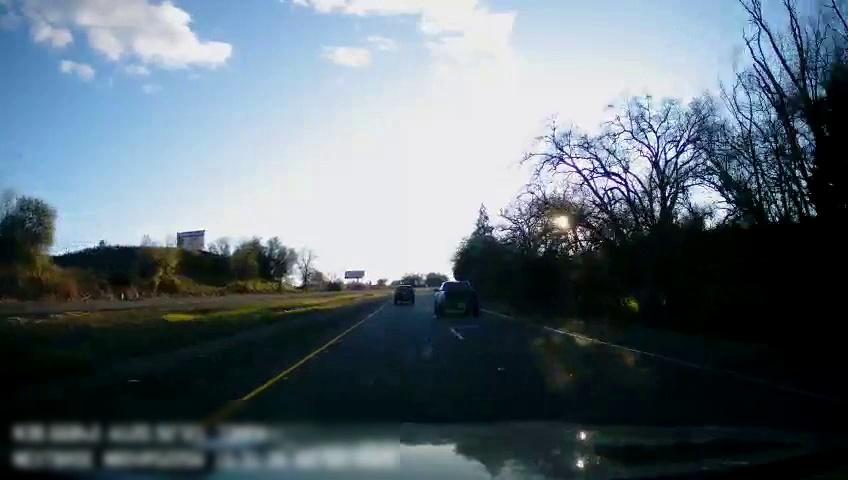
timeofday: Day
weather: Sunny
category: Drivable Space
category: Drivable Space
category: Vehicles | Truck
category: Vehicles | SUV
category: Lanes | Current Lane
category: Lanes | Current Lane
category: Lanes | Alternate Lane
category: Traffic | Signs